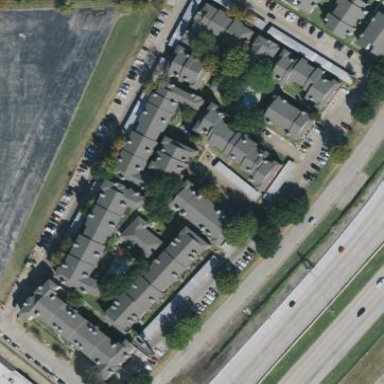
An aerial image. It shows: Residential area with apartments.